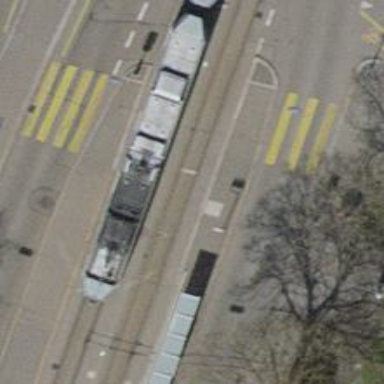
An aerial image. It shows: Tram stop for public transport.